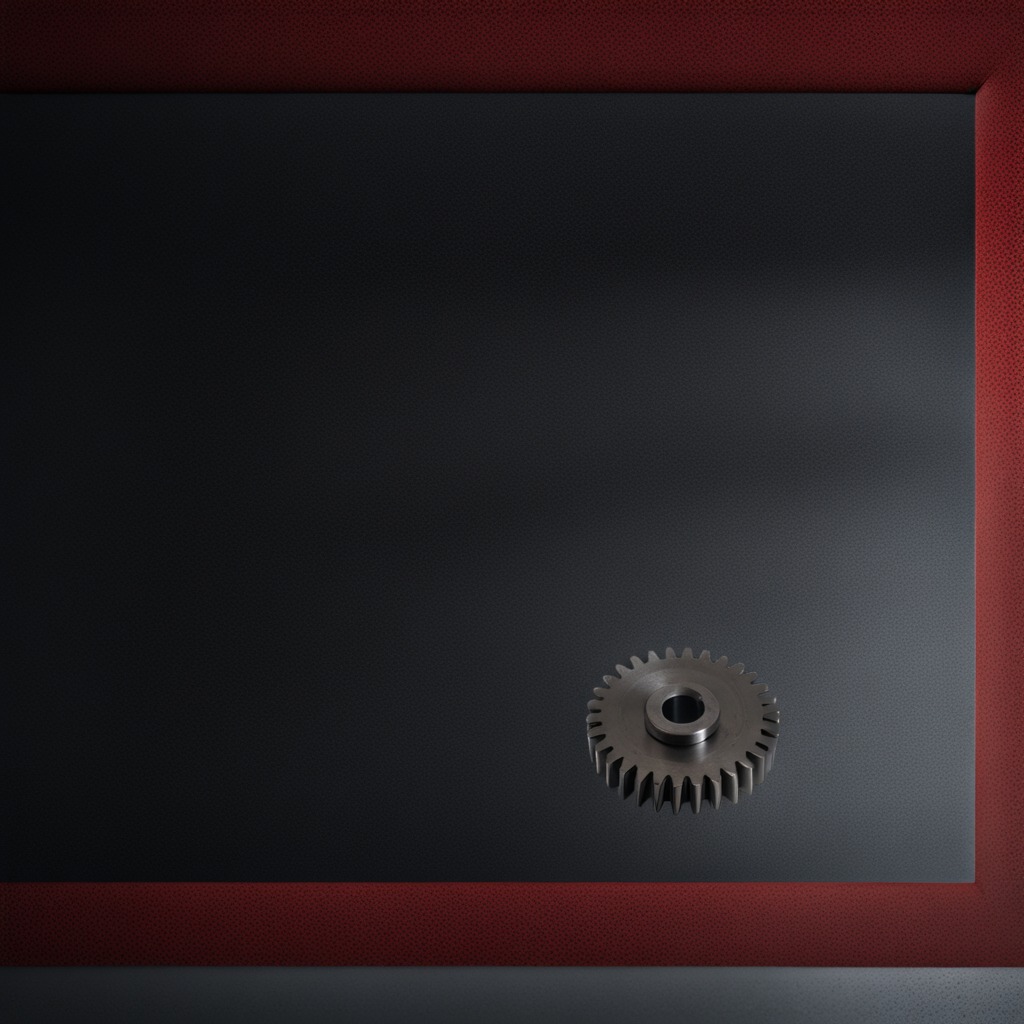
A steel gear with teeth is lying on the granite tabletop.